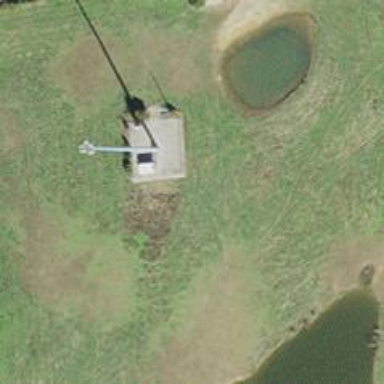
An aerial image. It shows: Mast tower used for communication.